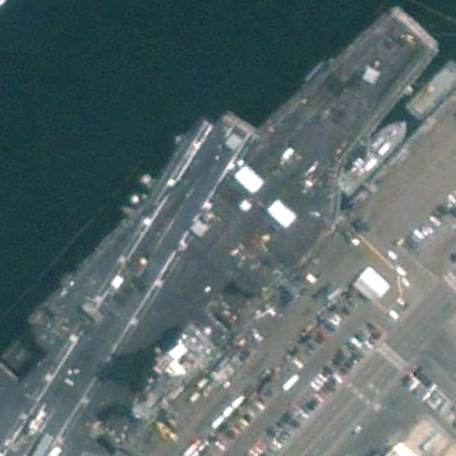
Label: Nimitz-class_aircraft_carrier